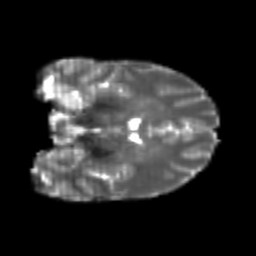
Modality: T2w
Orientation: coronal
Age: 24
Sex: male
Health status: healthy
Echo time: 0.074 s